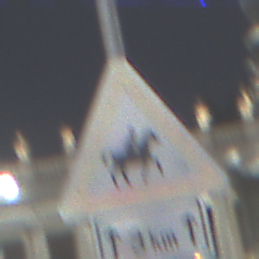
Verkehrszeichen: ReiterLinks
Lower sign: LaengeEinerStrecke2
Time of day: Night
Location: Outdoor (Urban)
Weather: PartlyCloudy
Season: NotSpecified
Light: Artificial